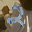
Label: 2